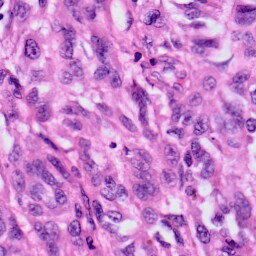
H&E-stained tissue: Skin